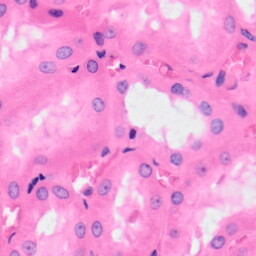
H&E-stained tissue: Kidney